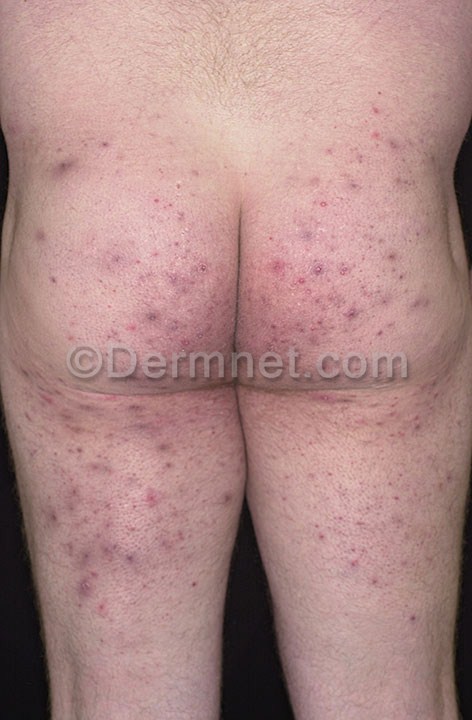
Disease: Cellulitis Impetigo and other Bacterial Infections